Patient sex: M
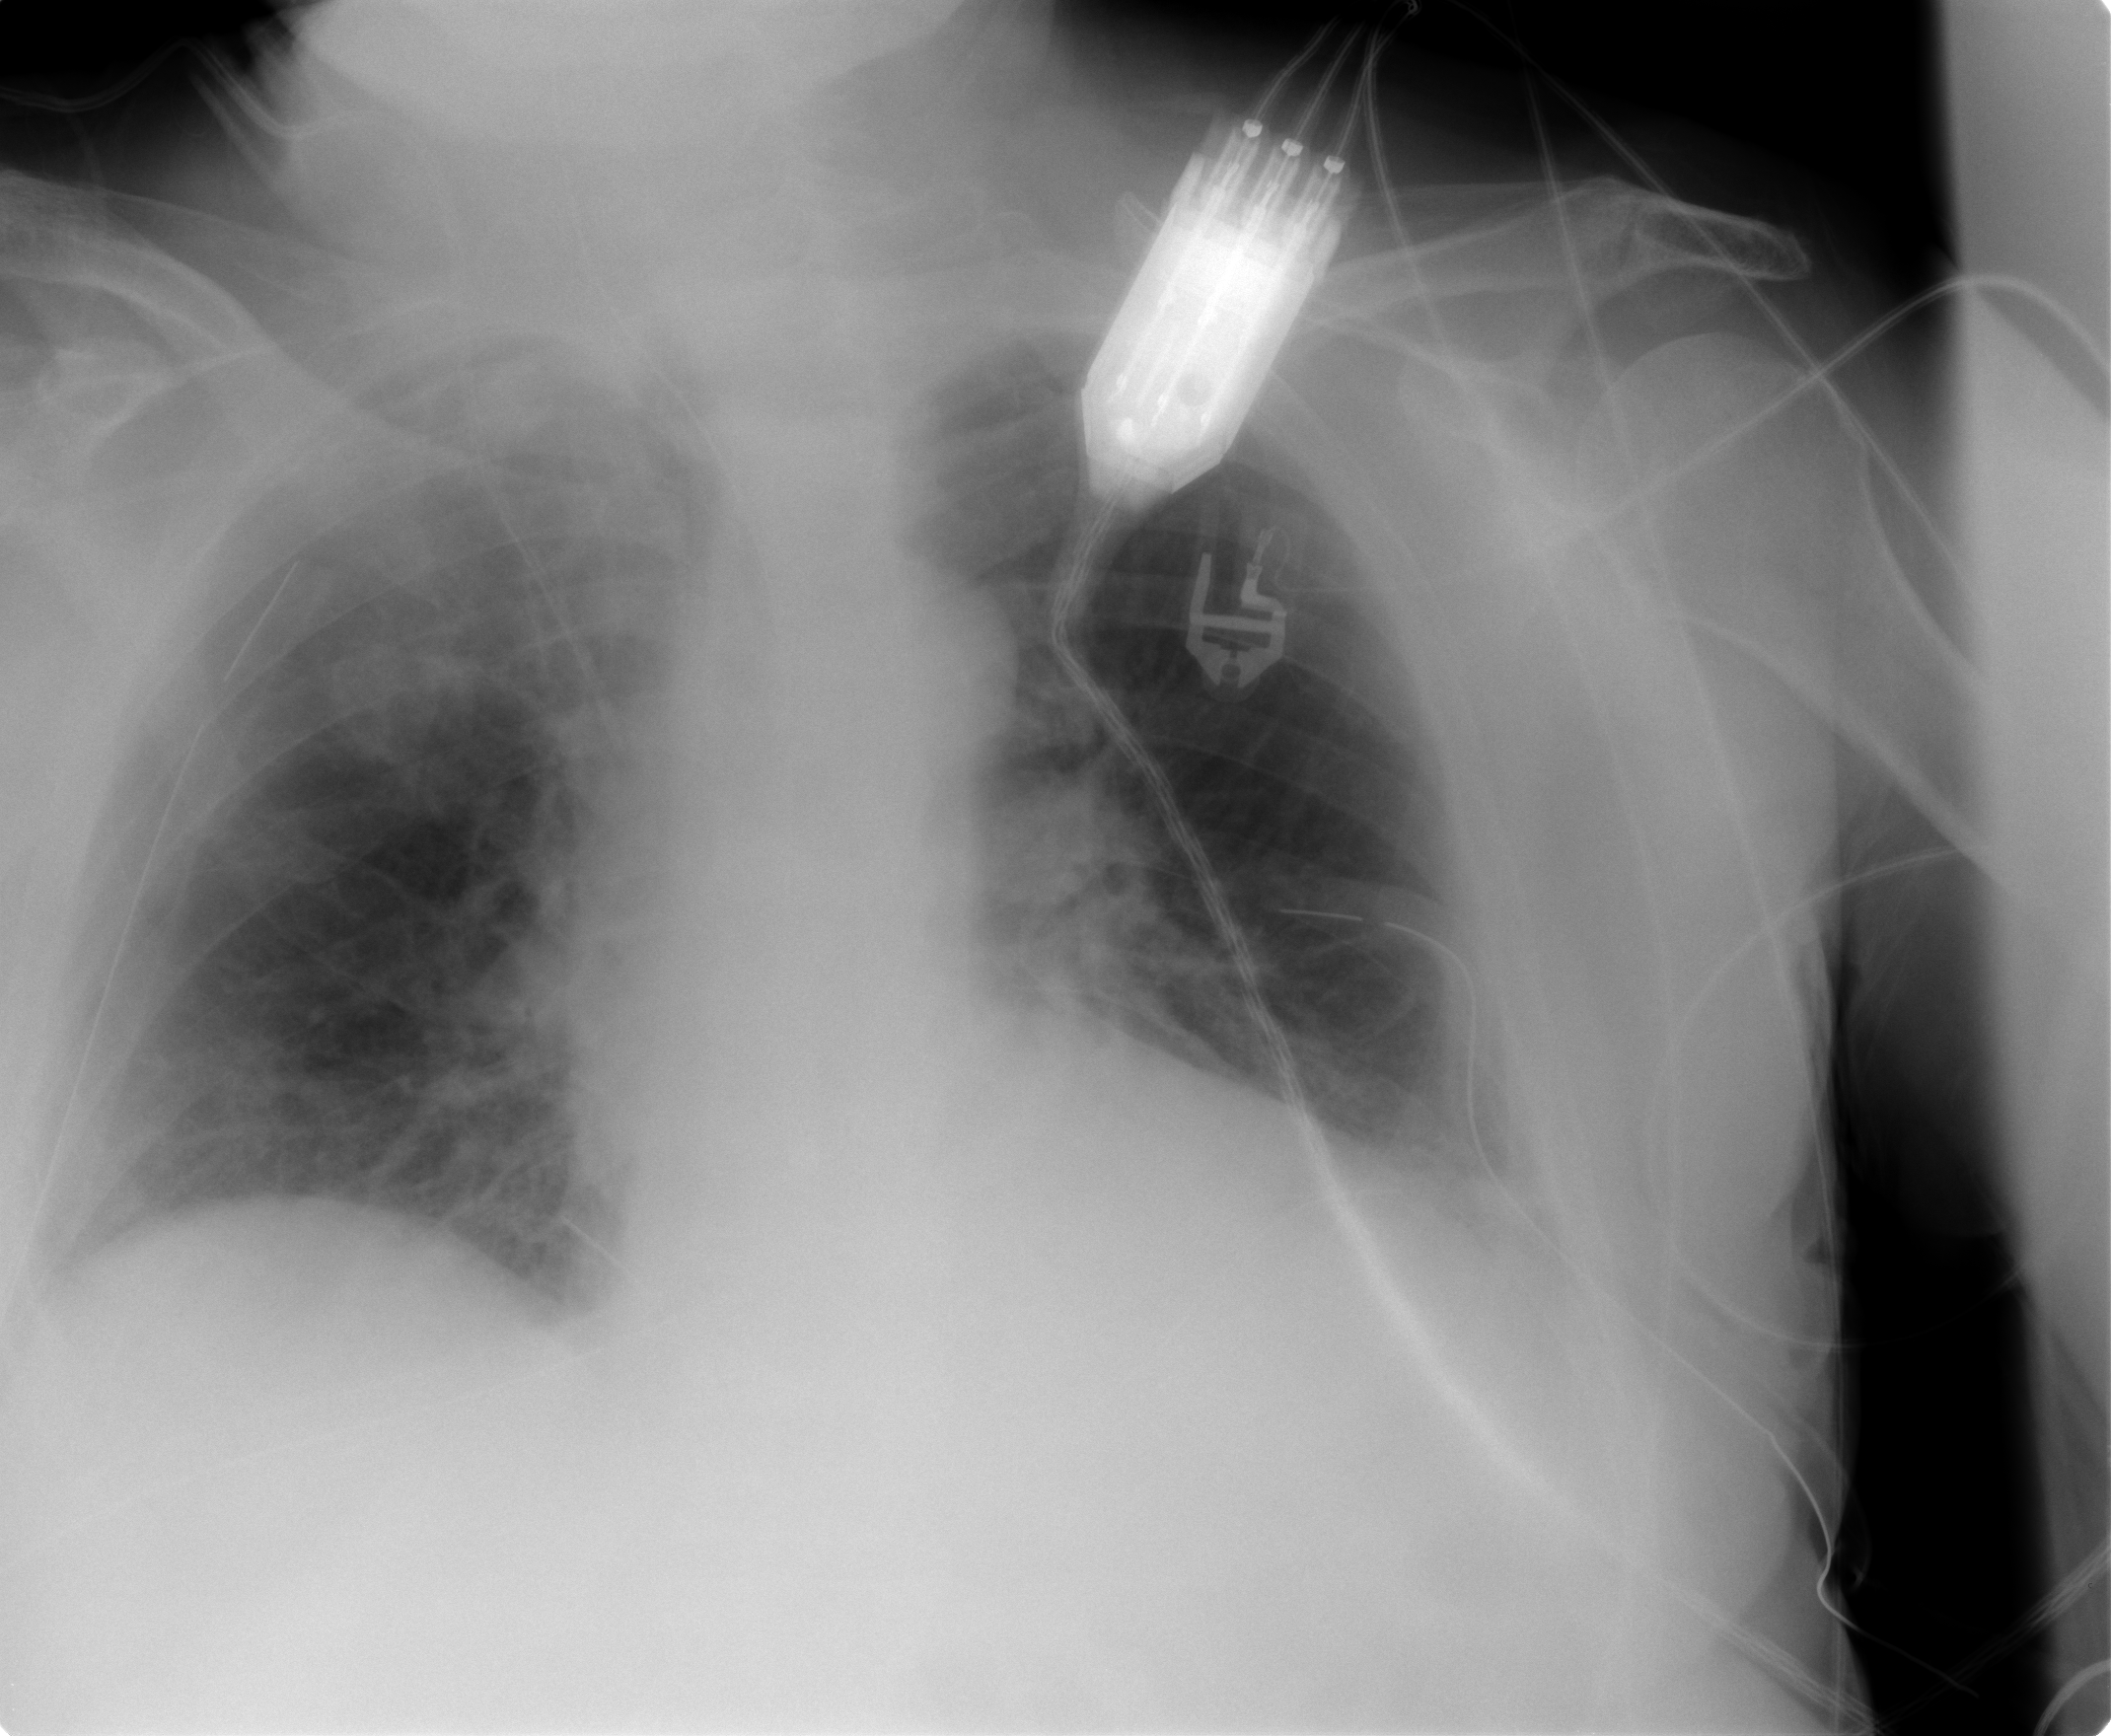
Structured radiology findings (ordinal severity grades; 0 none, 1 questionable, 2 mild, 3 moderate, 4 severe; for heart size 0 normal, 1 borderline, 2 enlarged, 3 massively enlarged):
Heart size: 2
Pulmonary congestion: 2
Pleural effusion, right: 1
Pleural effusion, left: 2
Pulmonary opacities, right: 0
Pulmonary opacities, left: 0
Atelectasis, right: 2
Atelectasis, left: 2